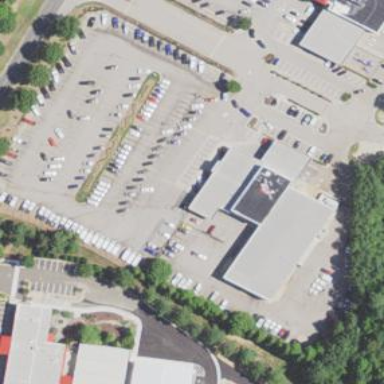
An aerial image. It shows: Commercial building.